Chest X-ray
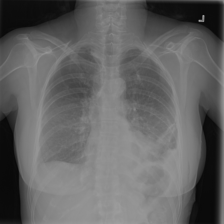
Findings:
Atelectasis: positive
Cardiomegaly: negative
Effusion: negative
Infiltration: positive
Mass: negative
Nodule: negative
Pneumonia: negative
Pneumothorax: positive
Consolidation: negative
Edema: negative
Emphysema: negative
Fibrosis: negative
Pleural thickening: negative
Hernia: negative